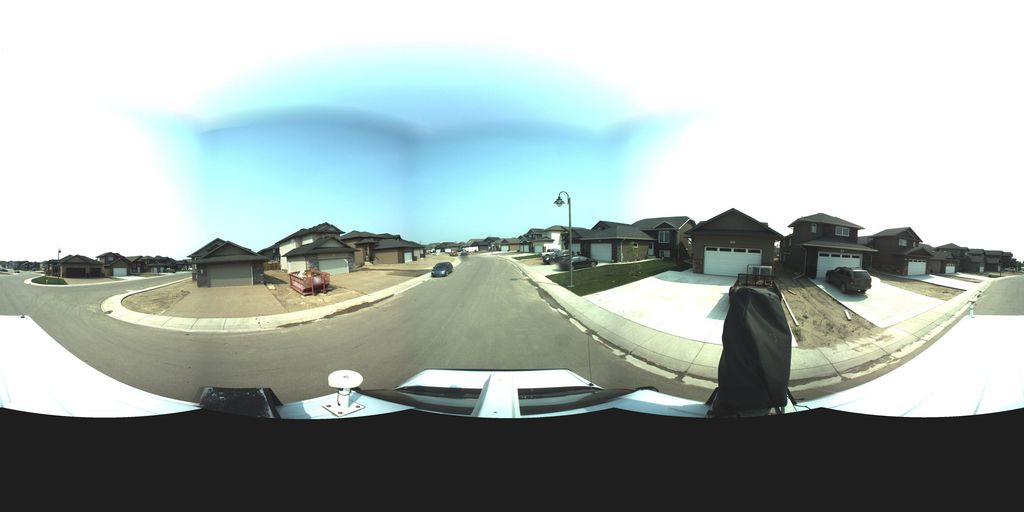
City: saskatoon